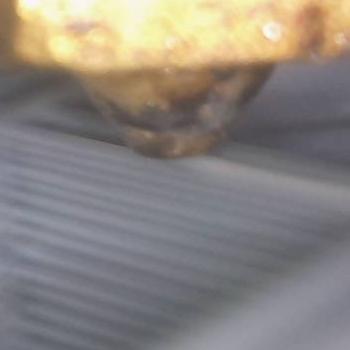
Flow rate: 56%